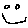
Label: smiley face